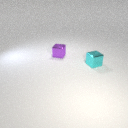
small cyan metal cube to the right of small purple metal cube